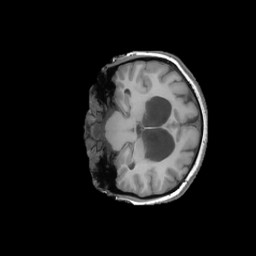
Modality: T1w
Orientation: coronal
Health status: ill
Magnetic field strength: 3 T